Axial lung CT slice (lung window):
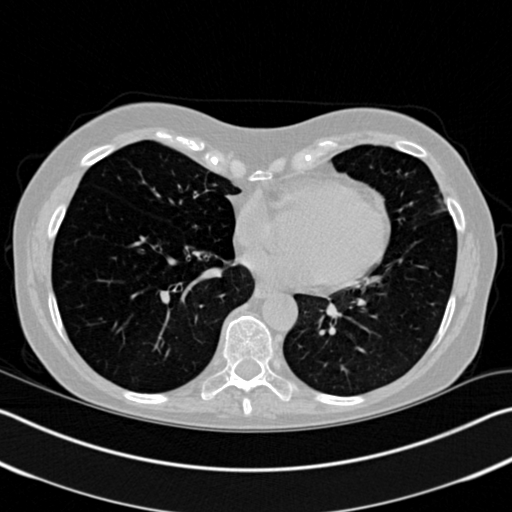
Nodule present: no